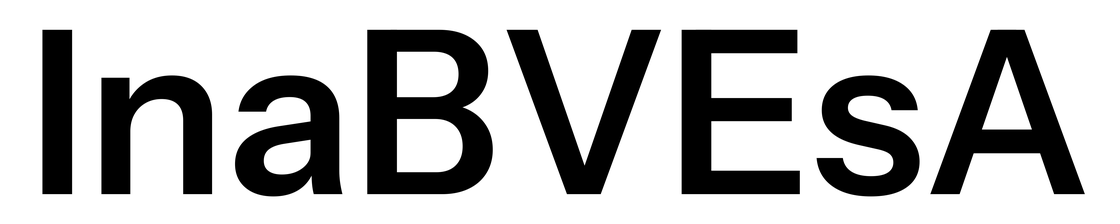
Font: InstrumentSans_SemiBold